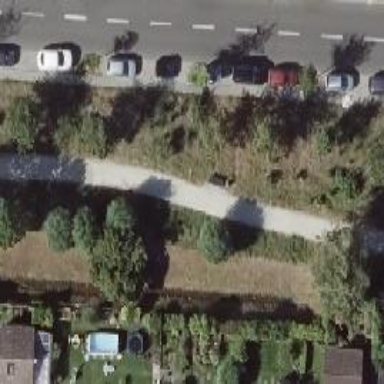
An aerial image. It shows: Tree-lined avenue.